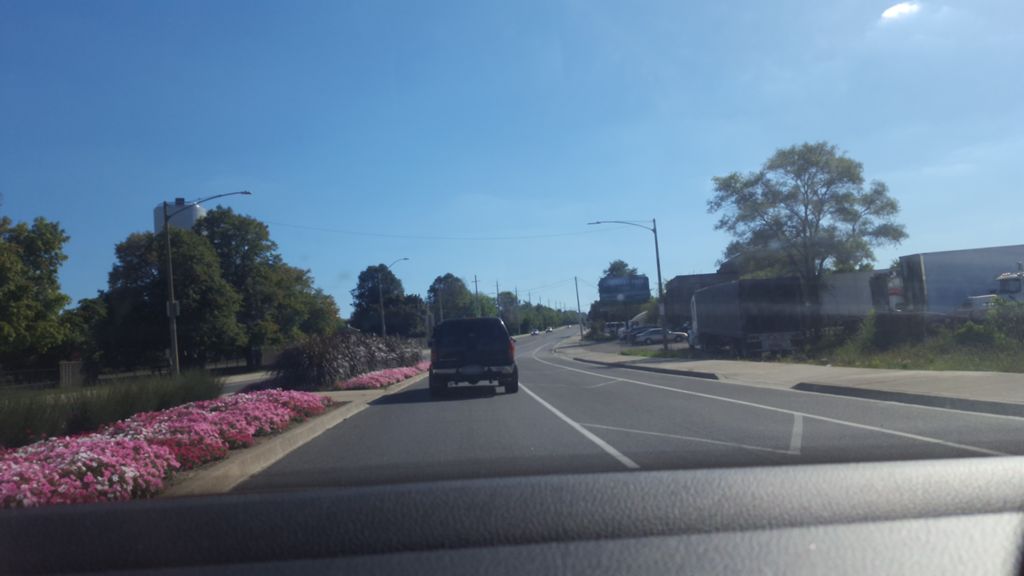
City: hamilton